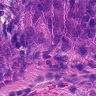
Metastatic tissue present: yes